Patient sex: F
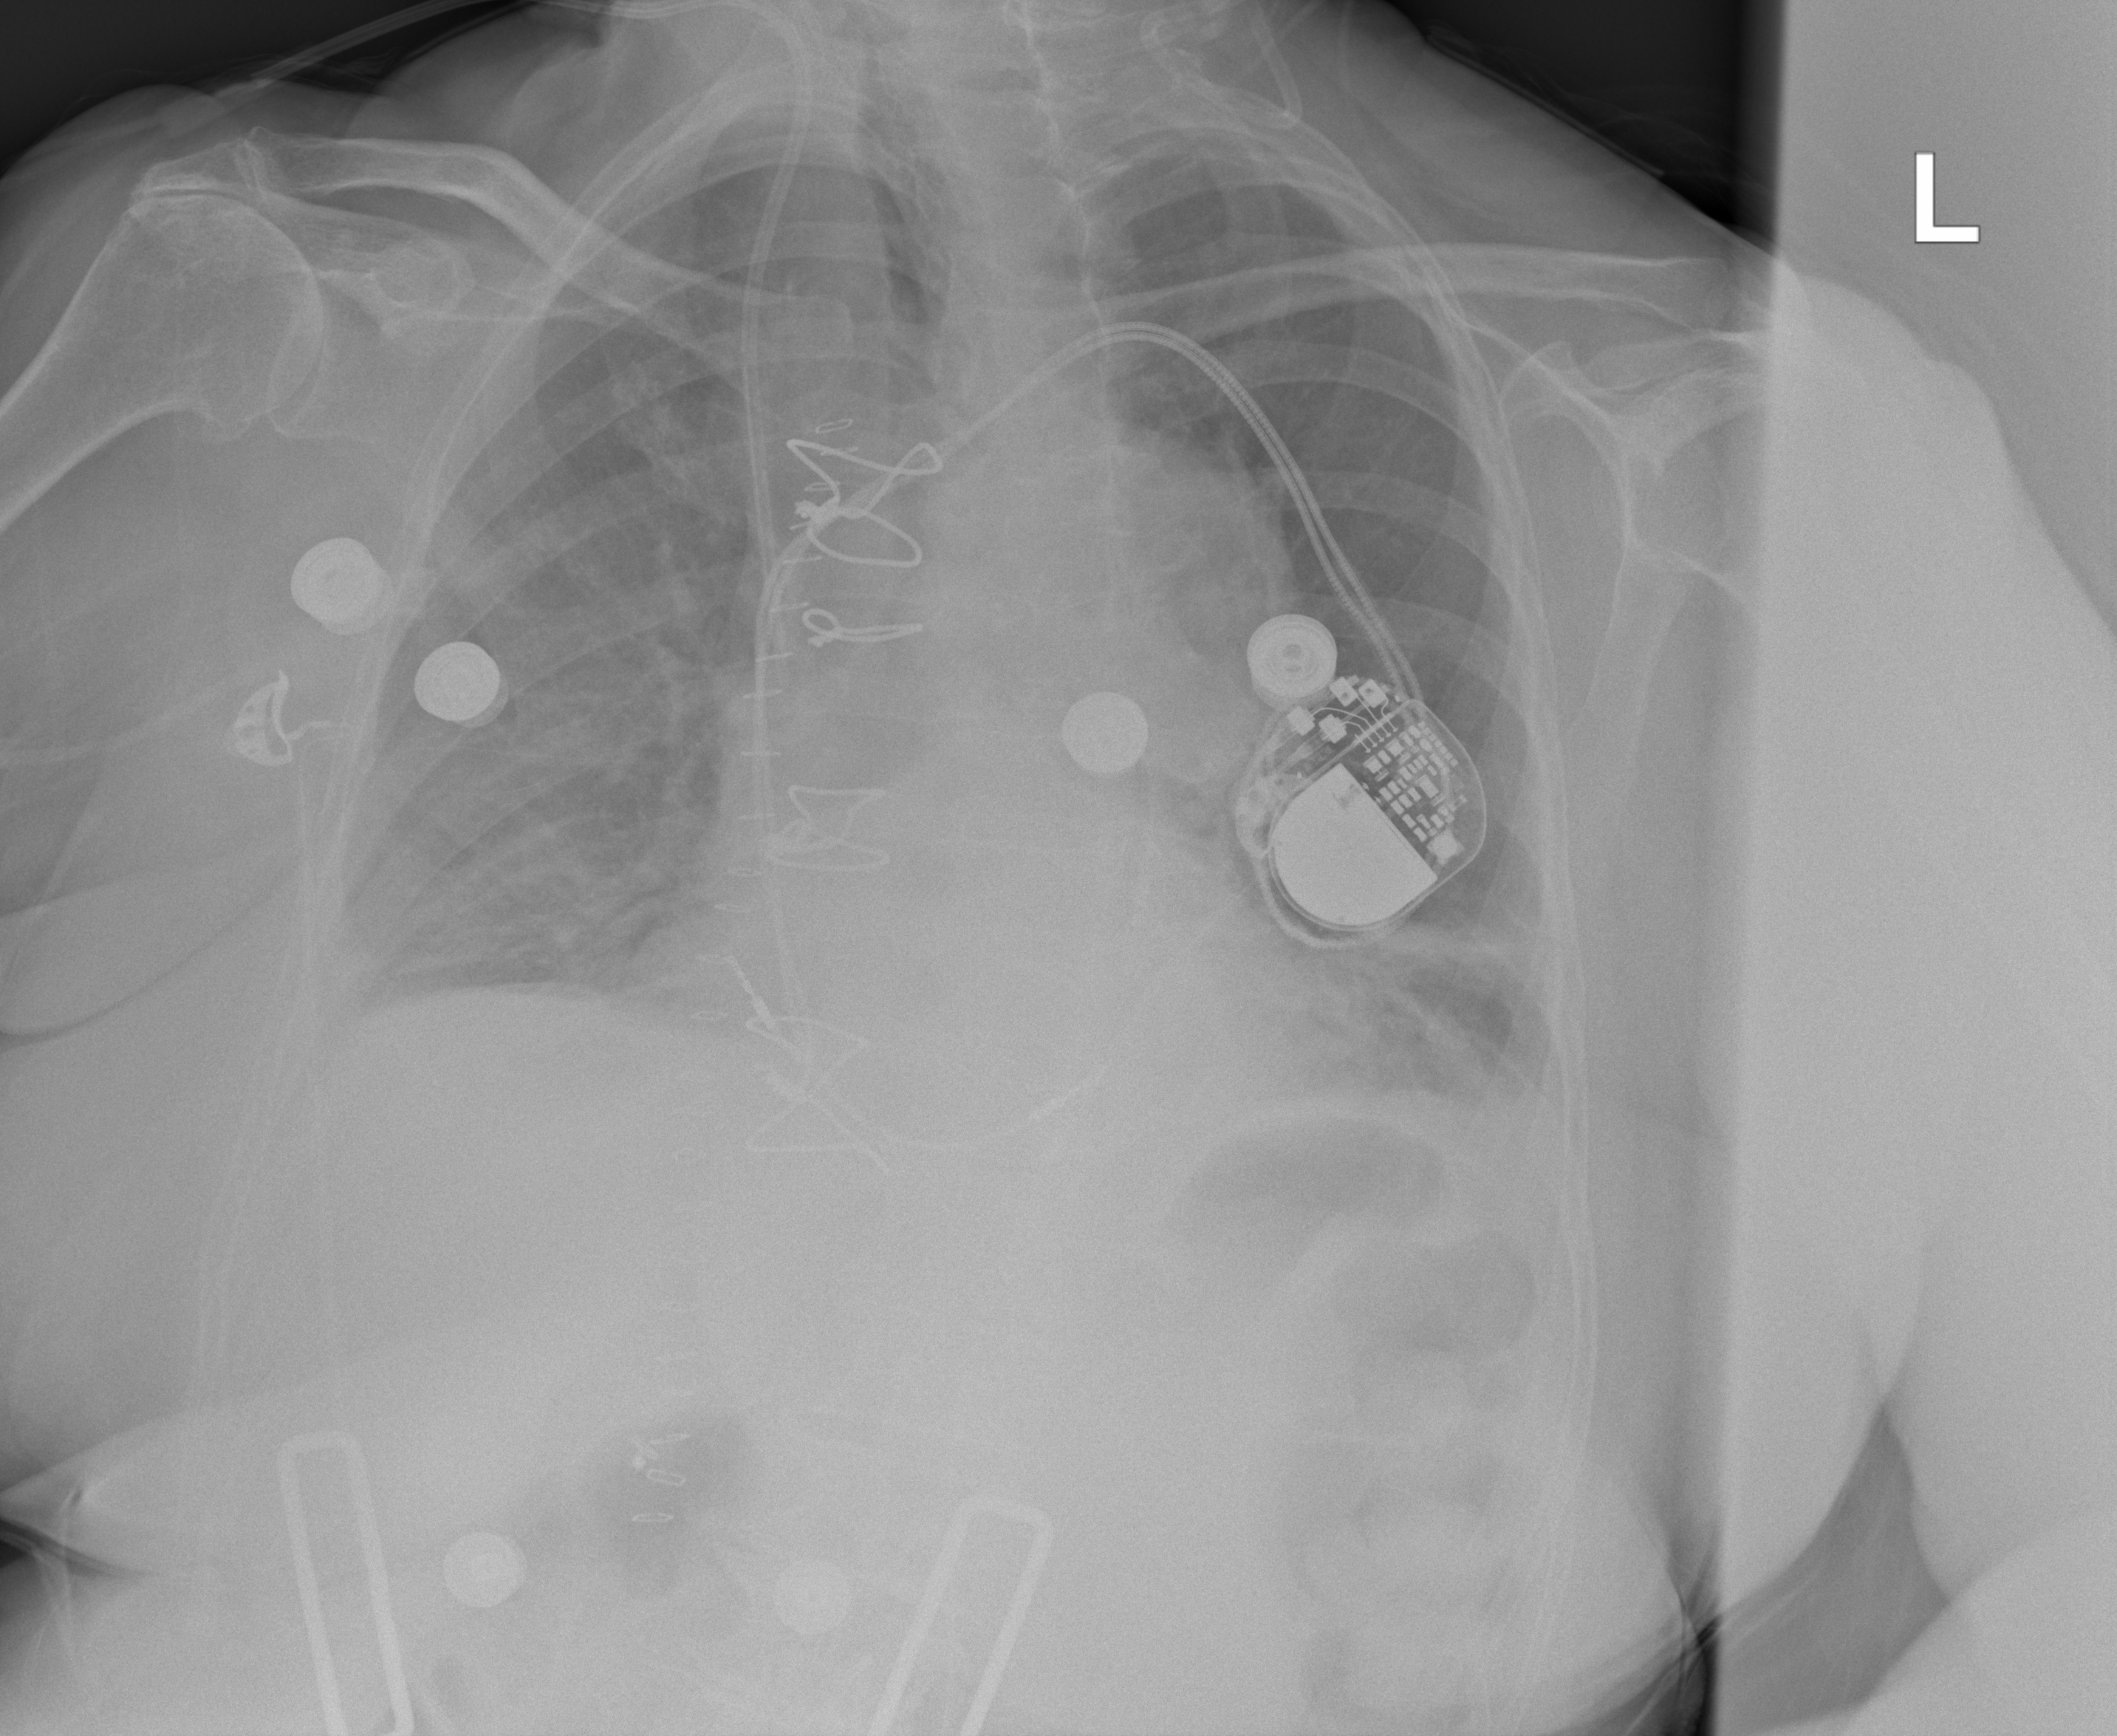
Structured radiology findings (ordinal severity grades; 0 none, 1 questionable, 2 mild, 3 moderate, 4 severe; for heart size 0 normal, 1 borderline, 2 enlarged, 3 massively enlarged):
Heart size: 0
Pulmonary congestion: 1
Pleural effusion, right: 0
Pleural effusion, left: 2
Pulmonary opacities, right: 0
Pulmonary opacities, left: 2
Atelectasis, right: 0
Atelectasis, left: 2